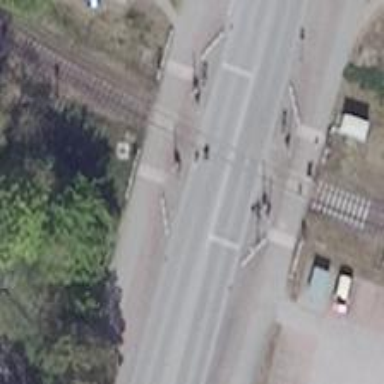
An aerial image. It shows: Railway level crossing.